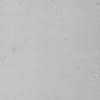
Label: not_dusty